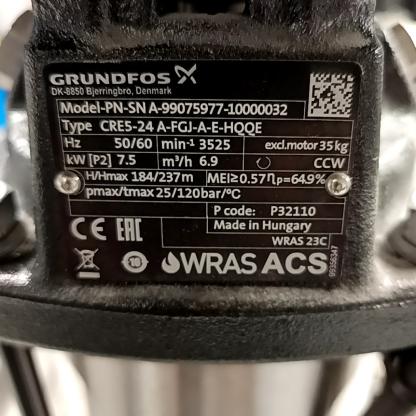
Klasa: tabliczka-znamionowa